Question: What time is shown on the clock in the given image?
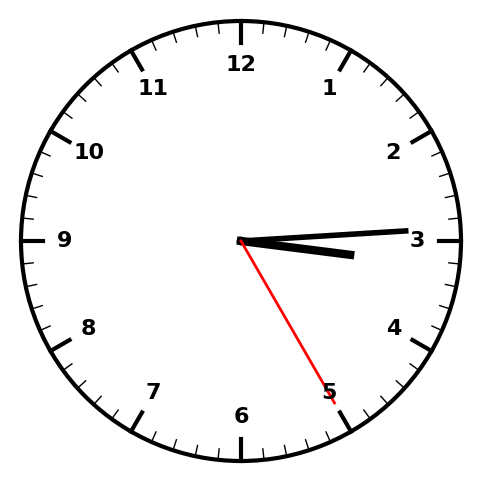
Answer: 03:14:25